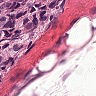
Metastatic tissue present: yes